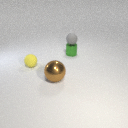
large brown metal sphere in front of small green metal cylinder